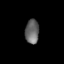
Tissue: skin
Cell type: Epithelial cells
Senescence score: 0.2704
Nuclear area (px): 331
Mean DAPI intensity: 100.867